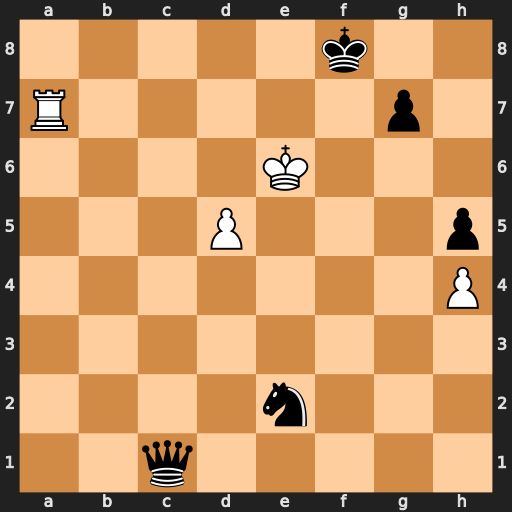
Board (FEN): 5k2/R5p1/4K3/3P3p/7P/8/4n3/2q5
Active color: w
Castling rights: -
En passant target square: -
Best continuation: Ra8+ Qc8+ Rxc8#